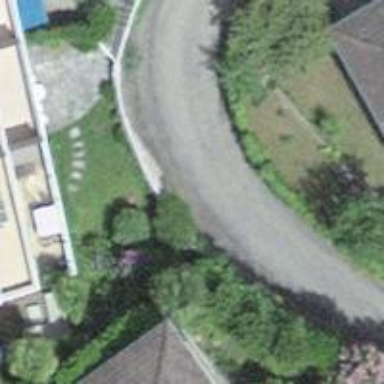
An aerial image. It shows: Residential road with asphalt surface and no sidewalk.